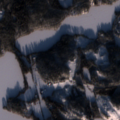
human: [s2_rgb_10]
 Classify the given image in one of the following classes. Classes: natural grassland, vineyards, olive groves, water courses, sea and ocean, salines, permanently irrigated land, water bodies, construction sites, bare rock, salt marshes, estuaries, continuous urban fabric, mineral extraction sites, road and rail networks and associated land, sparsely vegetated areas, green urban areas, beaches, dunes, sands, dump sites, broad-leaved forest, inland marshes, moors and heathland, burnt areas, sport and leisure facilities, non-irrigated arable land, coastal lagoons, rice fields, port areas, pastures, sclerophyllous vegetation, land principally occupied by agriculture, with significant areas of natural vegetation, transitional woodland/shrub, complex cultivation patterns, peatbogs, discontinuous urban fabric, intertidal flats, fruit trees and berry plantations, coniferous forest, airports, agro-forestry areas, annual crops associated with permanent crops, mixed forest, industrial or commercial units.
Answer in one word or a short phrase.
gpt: coniferous forest, water bodies